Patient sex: M
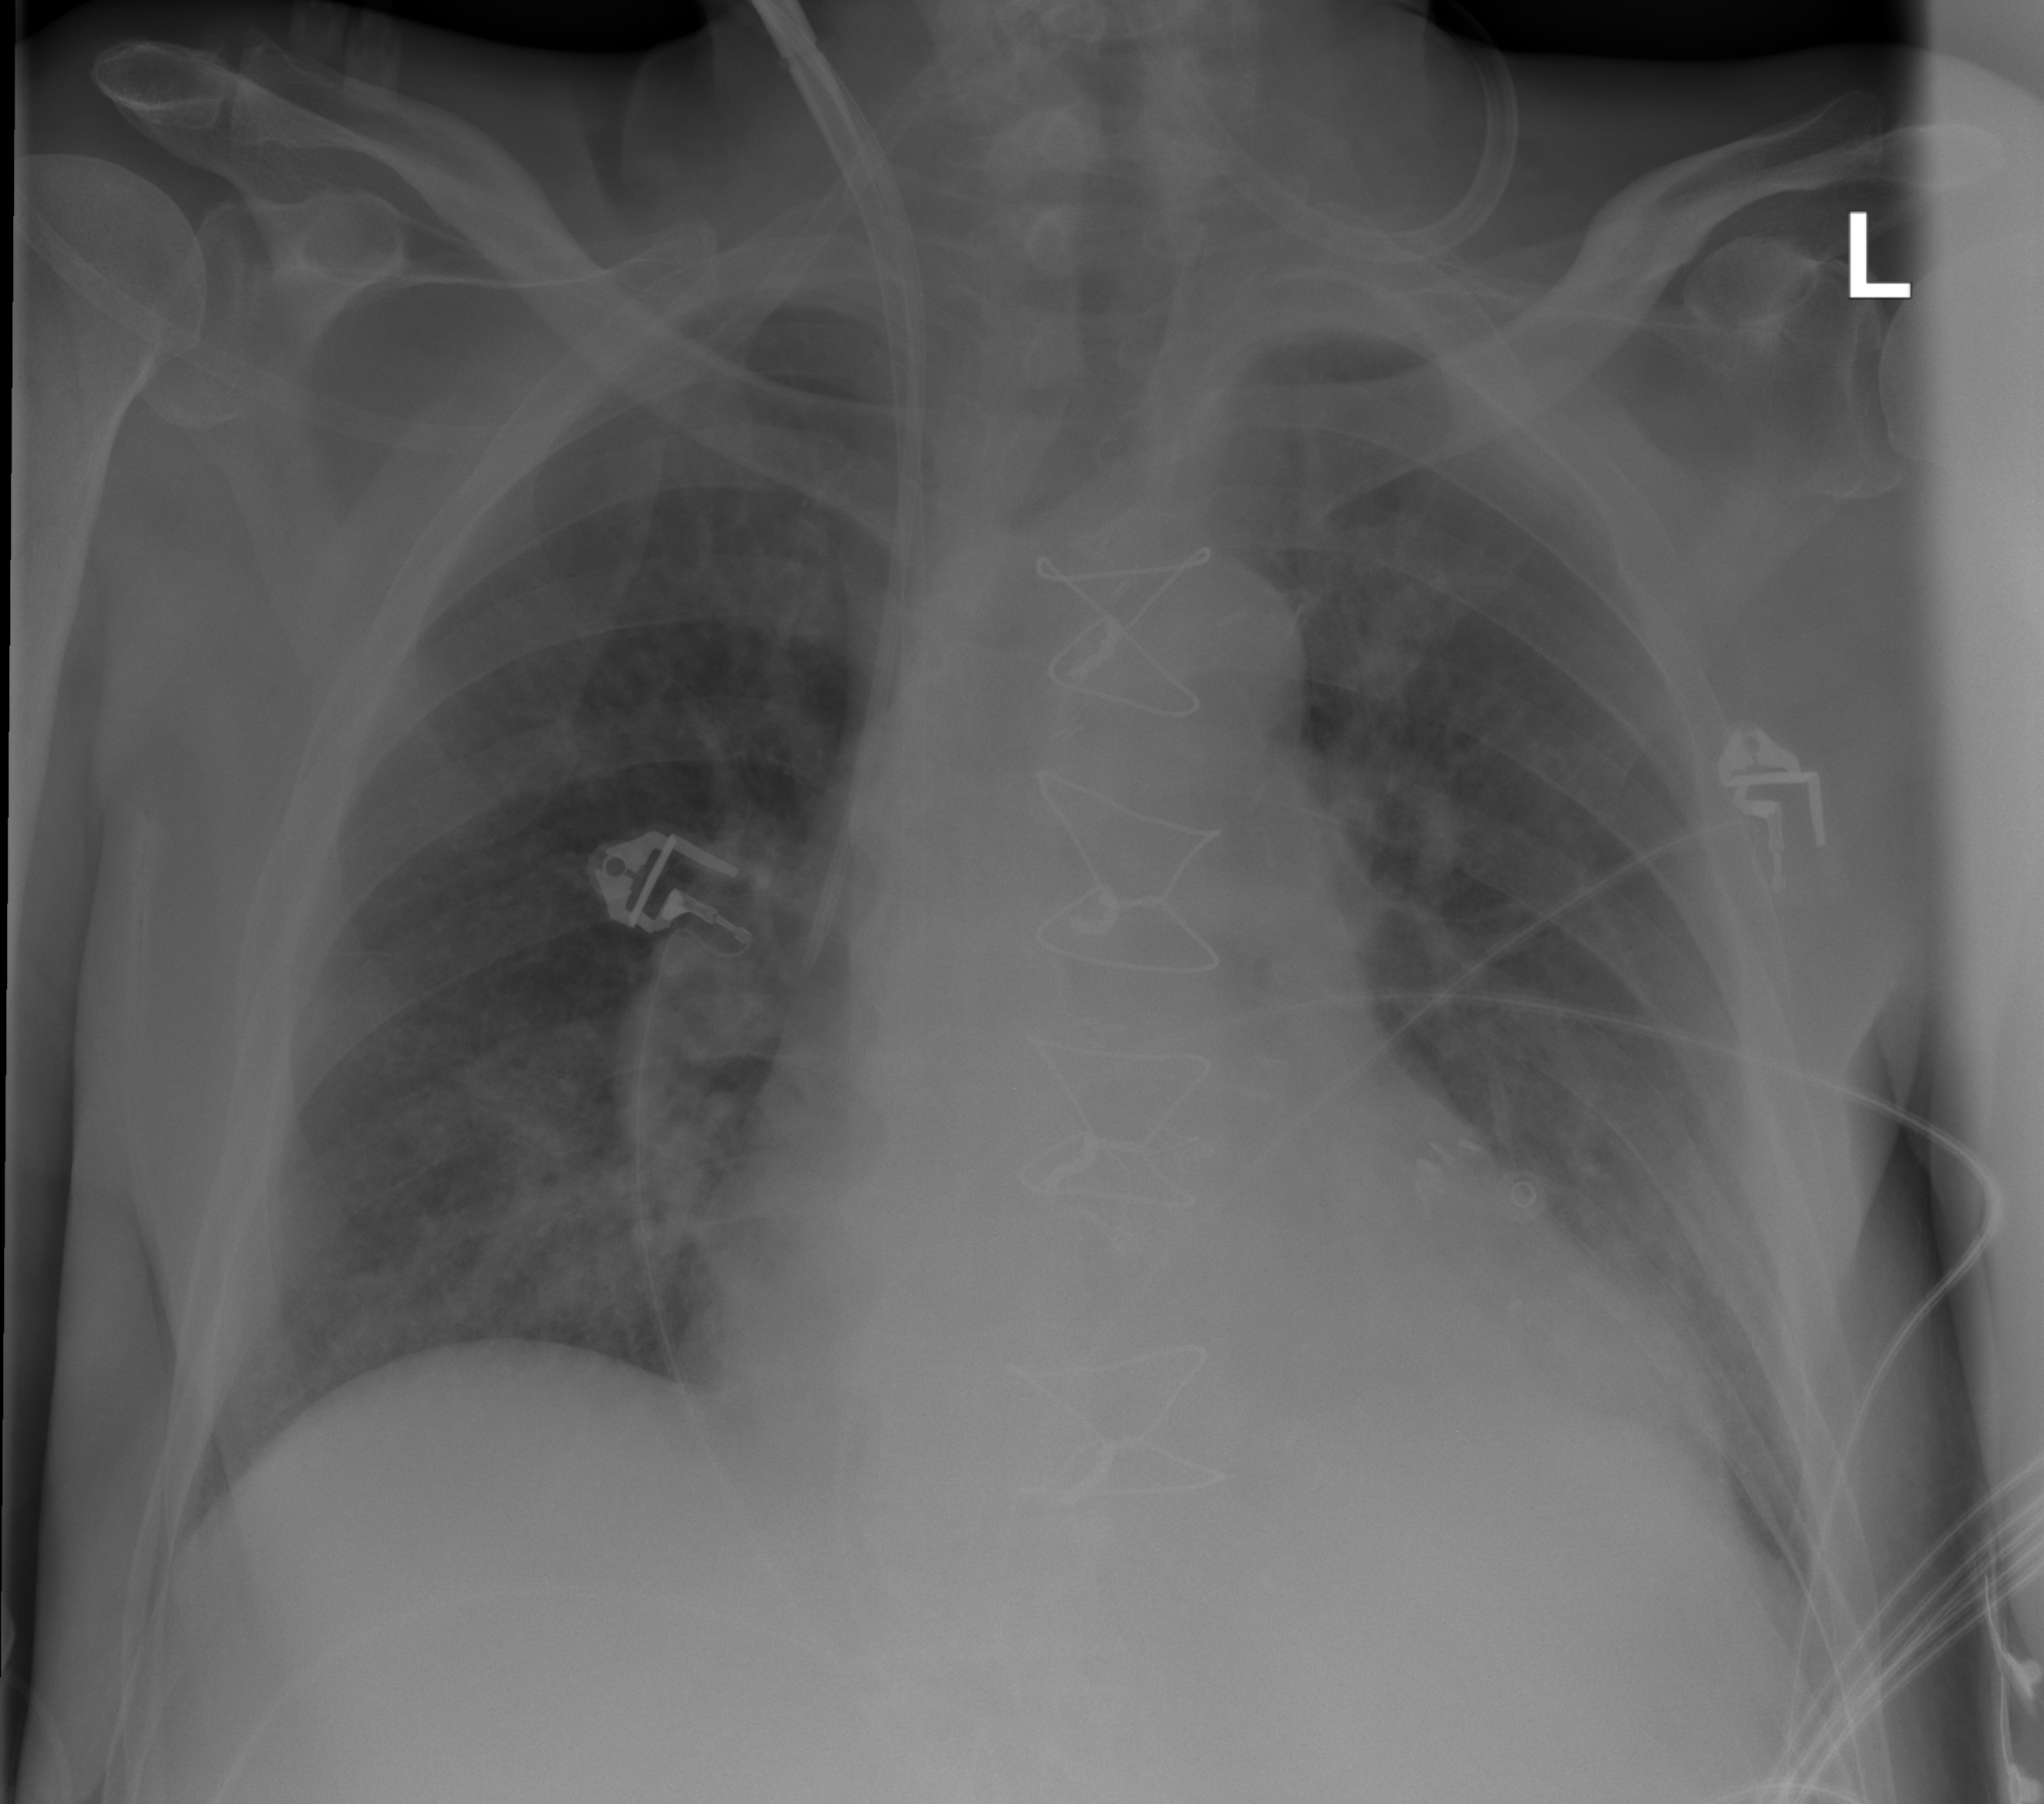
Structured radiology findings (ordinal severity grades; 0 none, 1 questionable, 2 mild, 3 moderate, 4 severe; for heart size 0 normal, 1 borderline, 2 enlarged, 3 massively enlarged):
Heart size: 0
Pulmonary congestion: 2
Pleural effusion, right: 0
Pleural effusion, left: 0
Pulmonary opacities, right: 2
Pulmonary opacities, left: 2
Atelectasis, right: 0
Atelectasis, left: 0